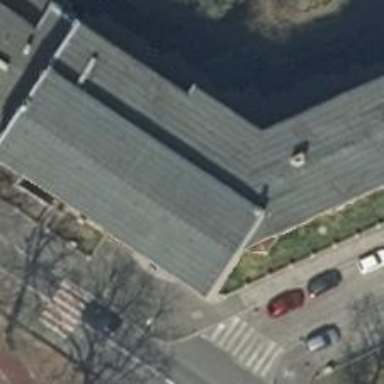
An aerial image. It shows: School.